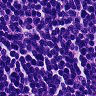
Metastatic tissue present: no